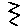
Label: zigzag